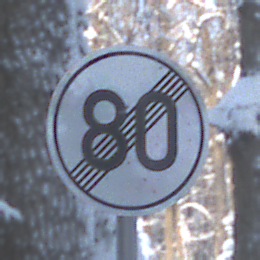
Verkehrszeichen: EndeGeschwindigkeit80
Umgebung: Outdoor, Nature
Tageszeit: MorningAfternoon
Wetter: Clear
Licht: Natural
Jahreszeit: Winter
Kontrast: LowContrast